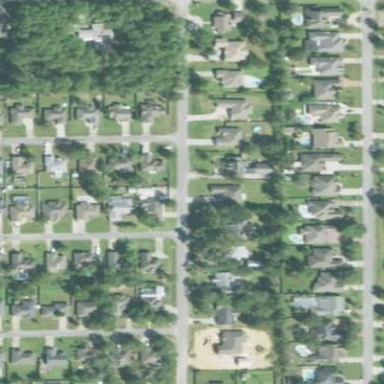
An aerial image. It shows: Single-family residential area.